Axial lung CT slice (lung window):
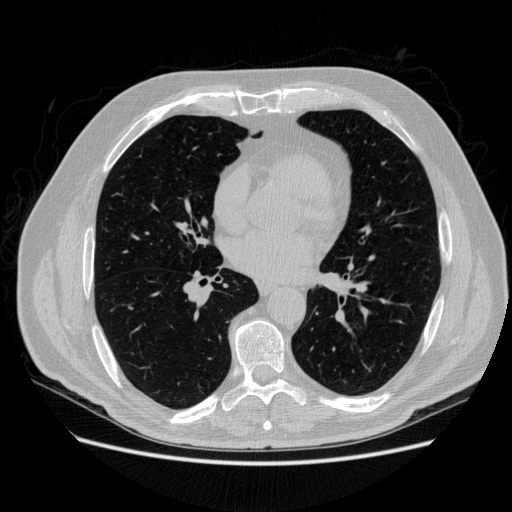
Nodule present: no